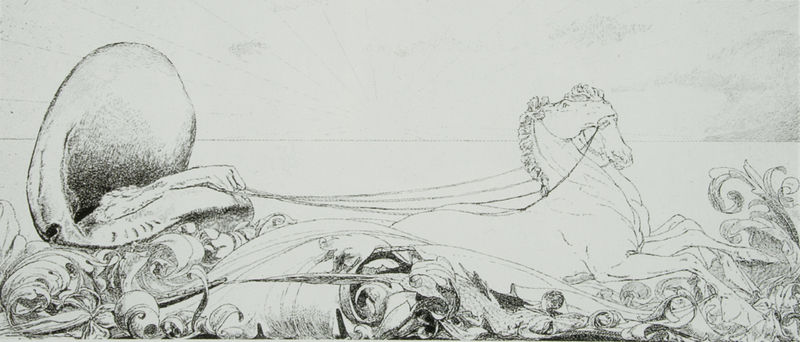
Titel: Phantasie über den Fund eines Handschuhs; 5.Triumph
Künstler: Max Klinger
Standort: München
Institution: Staatliche Graphische Sammlung
Schlagwörter: berg, blätter, dunkel, felsen, gemälde, hand, himmel, körper, meer, schatten, wasser, weiß, wolken, see, blume, blumen, elegant, grau, handschuh, hell, hintergrund, kreide, köpfe, licht, mund, schwarz, skizze, zeichnung, tier, weg, muster, ornament, arm, blass, halten, stein, bild, horizont, weite, sonne, decke, blatt, pflanze, pflanzen, zart, pferd, pferde, amphore, ranken, beine, hufe, mähne, reiten, ritt, schnell, zaumzeug, zügel, gischt, küste, welle, wellen, papier, zwei, abstrakt, berge, fels, grafik, graphik, schattierung, schattierungen, linien, kutsche, wagen, schaum, brandung, querformat, wild, wogen, jugendstil, muskeln, floral, ornamente, verzierung, festhalten, glatt, klinger, max klinger, fein, gewächs, surreal, surrealismus, ozean, fliessend, griff, muskulös, strahlen, algen, linie, kohle, detailliert, geschirr, druckgraphik, schwarz-weiss, viele, druckgrafik, schraffur, radierung, schwert, rennen, stilisiert, kutscher, schraffiert, bleistift, entwurf, lilie, stängel, schimmel, ornamental, schnörkel, voluten, knospen, ross, stark, nüstern, mythos, blattwerk, sonnenstrahlen, venus, pferdekopf, muschel, gallopp, lilien, bänder, vegetabil, gravure, gespann, format, phantasie, spiralen, arabesken, cheval, vorwärts, gewellt, grotesk, auster, galopp, legende, wagenlenker, waagen, pfalnzen, goldener schnitt, pferdewagen, graphit, dessin, kringel, mähnen, gefährt, musche, feuilles, grai, meergott, poseidon, geänder, zugpferd, klotz, blöumjen, gant, horizot, max, pflanzen sonne, seee, zügeln, undefinierbar, beile, oranemnte, meeresgott, criniere, rasend, ei, sonnej, harnais